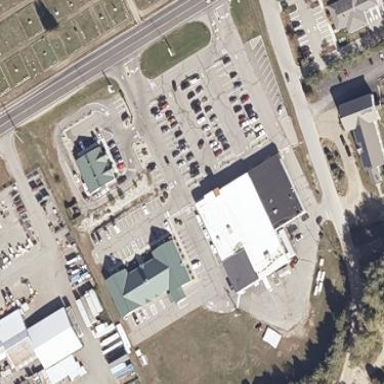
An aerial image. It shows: Parking area with asphalt surface.